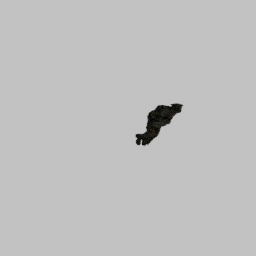
Label: people